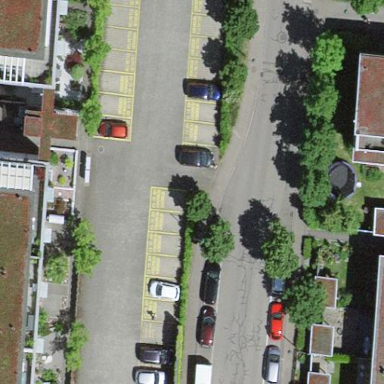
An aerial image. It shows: Parking area with surface.